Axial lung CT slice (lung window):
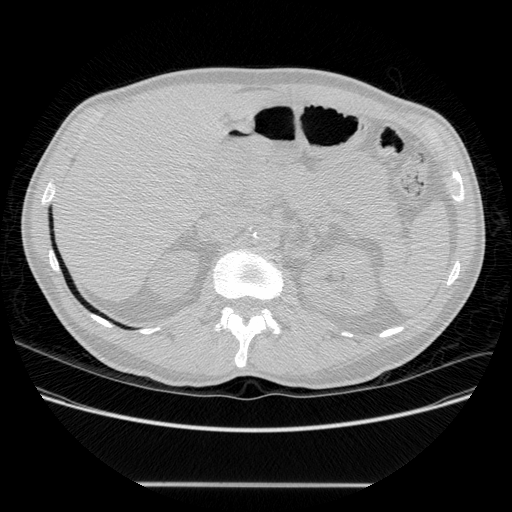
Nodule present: no